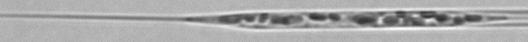
Label: Rhizosolenia